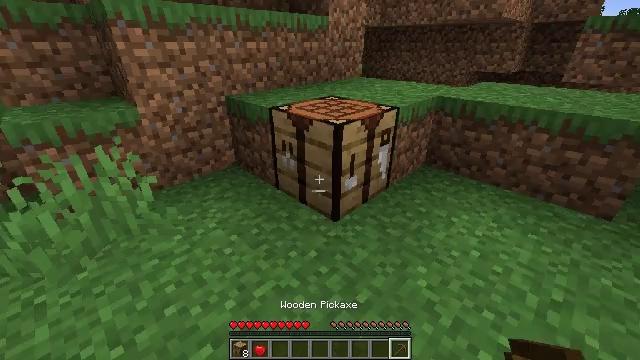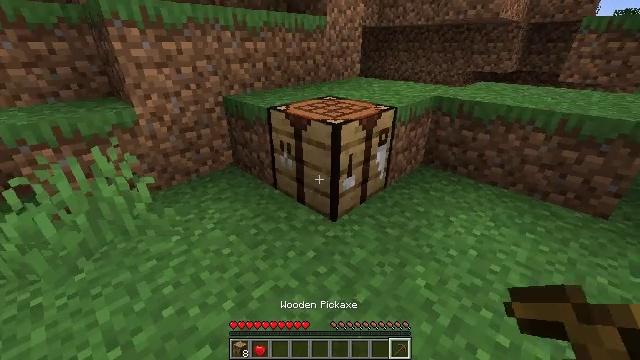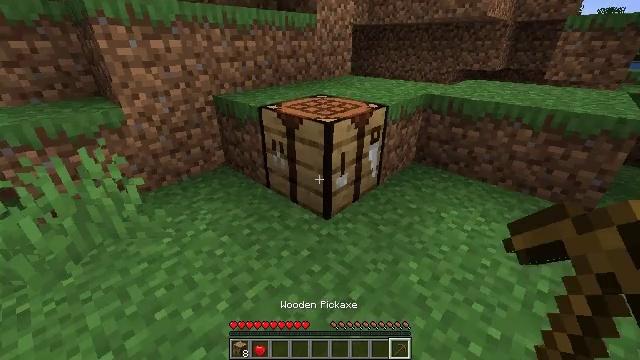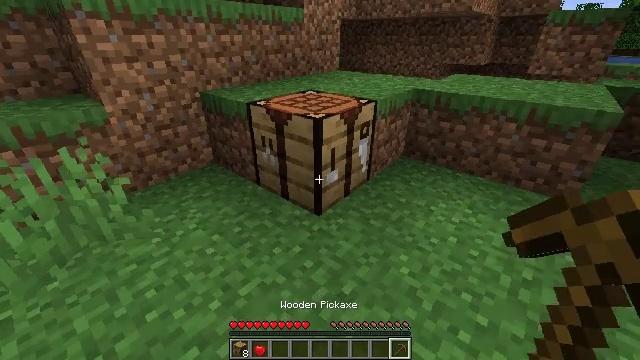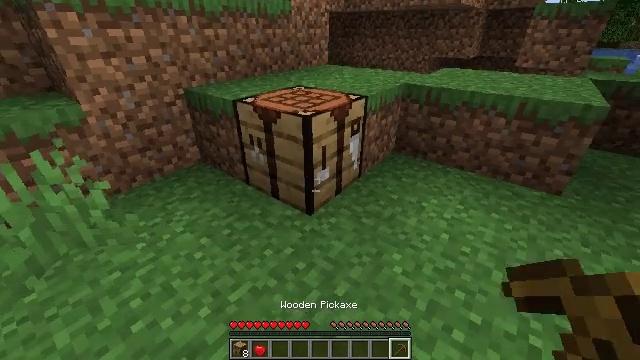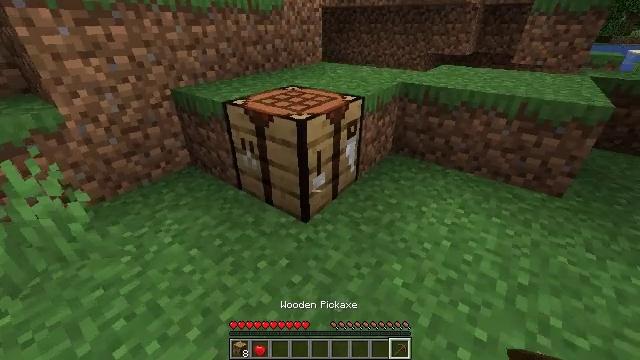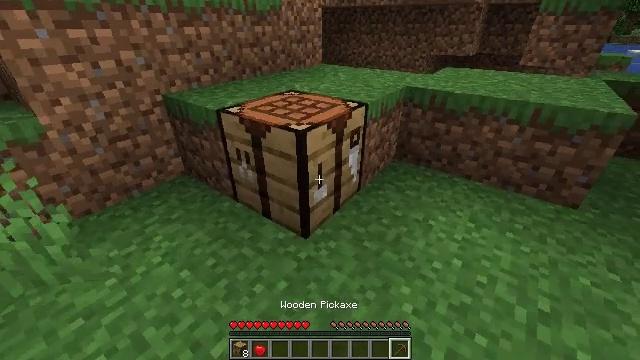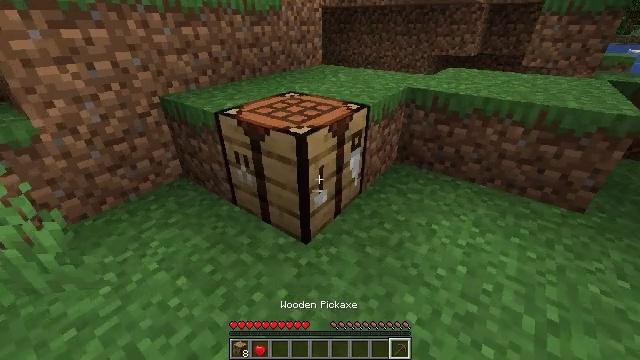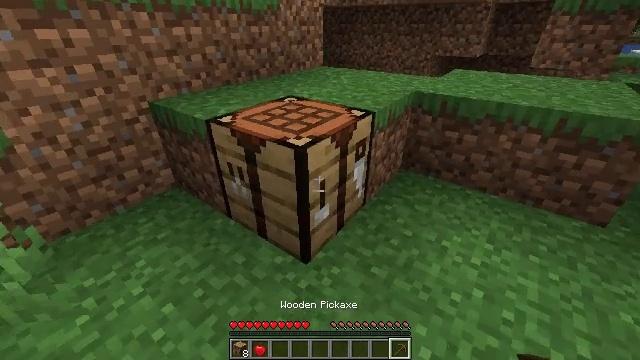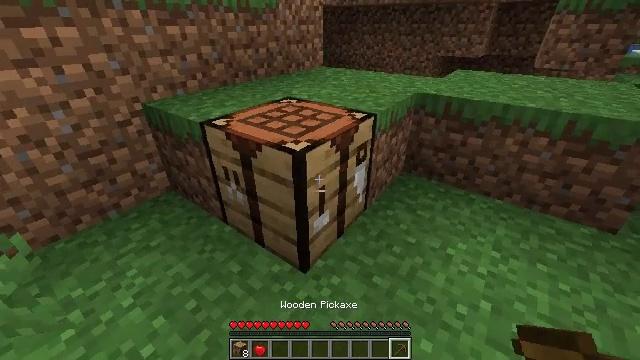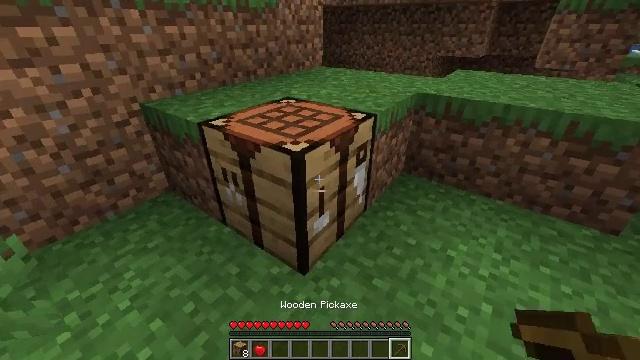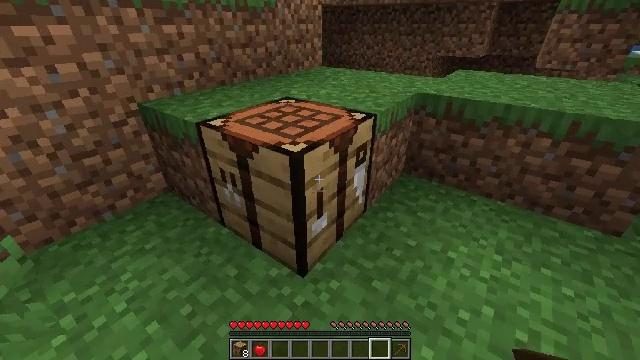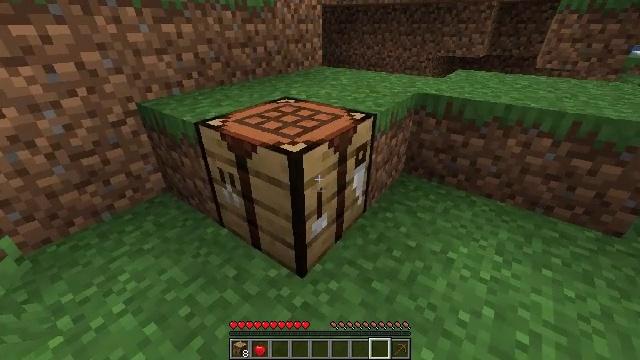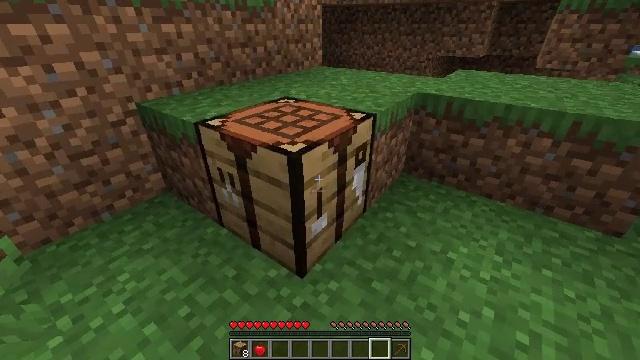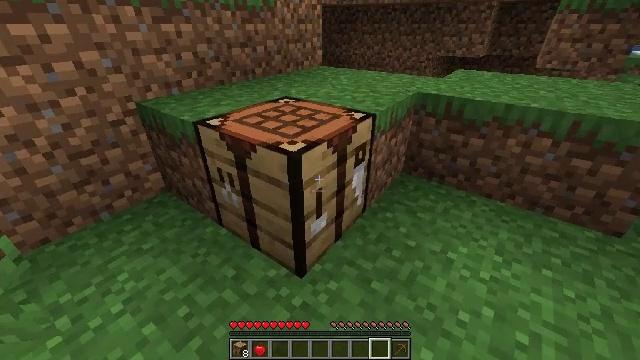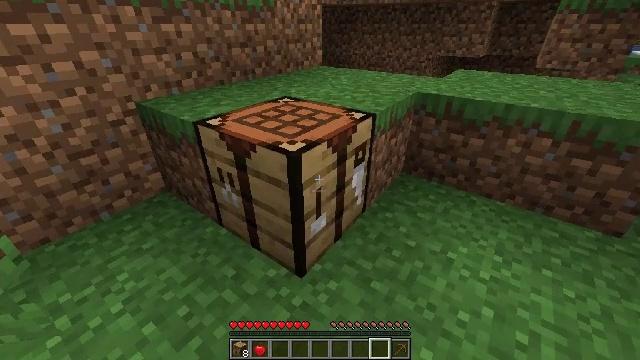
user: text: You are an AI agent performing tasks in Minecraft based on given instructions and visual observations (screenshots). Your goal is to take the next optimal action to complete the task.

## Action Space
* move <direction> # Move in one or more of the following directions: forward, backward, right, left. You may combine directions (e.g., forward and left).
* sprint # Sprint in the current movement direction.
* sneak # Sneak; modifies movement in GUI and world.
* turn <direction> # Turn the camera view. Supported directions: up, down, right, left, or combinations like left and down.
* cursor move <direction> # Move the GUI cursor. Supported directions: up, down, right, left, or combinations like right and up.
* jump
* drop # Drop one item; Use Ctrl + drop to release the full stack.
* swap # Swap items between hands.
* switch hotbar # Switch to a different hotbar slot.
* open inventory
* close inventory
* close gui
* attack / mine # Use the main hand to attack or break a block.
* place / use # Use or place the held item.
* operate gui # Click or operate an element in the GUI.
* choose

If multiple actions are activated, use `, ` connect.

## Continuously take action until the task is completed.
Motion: motion action
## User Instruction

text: Put back the crafting table.
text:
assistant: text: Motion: open inventory
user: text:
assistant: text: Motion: turn right, open inventory
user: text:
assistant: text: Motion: turn right
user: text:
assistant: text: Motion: move forward, turn right and down
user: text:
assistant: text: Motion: move forward, turn right
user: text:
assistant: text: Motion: move forward
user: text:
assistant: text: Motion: move forward
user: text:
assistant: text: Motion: no_op
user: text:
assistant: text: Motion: no_op
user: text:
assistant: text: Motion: no_op
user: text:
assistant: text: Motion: no_op
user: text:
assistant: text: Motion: no_op
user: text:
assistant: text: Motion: no_op
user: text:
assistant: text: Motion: no_op
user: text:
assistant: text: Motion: no_op
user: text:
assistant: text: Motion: no_op
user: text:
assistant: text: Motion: turn left
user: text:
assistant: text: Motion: no_op
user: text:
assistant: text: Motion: attack / mine
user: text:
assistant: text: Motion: attack / mine
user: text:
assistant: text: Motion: attack / mine
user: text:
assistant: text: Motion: attack / mine
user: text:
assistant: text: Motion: attack / mine
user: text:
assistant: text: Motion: attack / mine
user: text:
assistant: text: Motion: attack / mine
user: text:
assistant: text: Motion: attack / mine
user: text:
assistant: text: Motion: attack / mine
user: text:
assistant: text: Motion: attack / mine
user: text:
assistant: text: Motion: attack / mine
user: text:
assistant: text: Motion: attack / mine